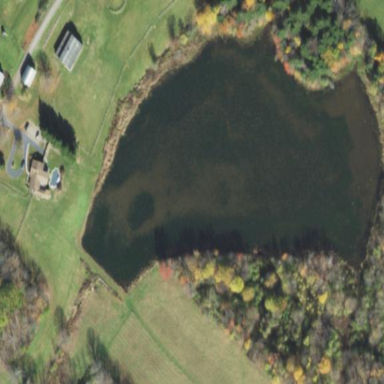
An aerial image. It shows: Pond or reservoir surrounded by water.